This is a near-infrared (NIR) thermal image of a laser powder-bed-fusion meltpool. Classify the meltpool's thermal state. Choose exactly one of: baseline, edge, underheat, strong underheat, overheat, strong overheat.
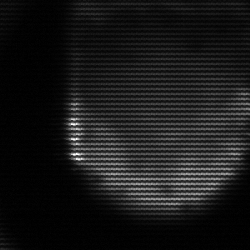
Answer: edge